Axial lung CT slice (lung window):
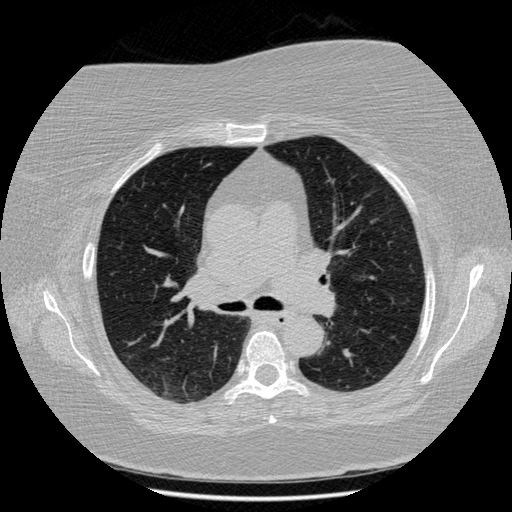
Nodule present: no